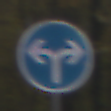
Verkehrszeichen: VorgeschriebeneFahrtrichtungRechtsOderLinks
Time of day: MorningAfternoon
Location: Outdoor (Nature)
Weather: Overcast
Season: Autumn
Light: Natural